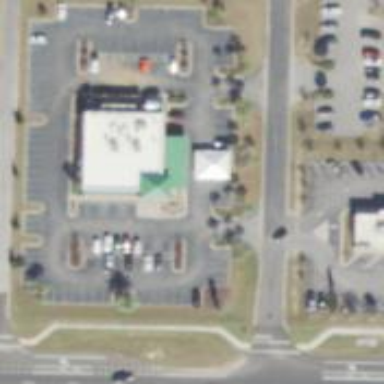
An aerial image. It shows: Parking space.